【题型】证明题　【知识点】解析几何　【难度】medium
如图，已知$A$、$B$、$C$是抛物线$\Gamma_1: x^2 = y$上的三个点，且直线$CA$、$CB$分别与抛物线$\Gamma_2: y^2 = 4x$相切，$F$为抛物线$\Gamma_1$的焦点。

\vspace{1em}

\noindent (1) 若点$C$的横坐标为$x_3$，用$x_3$表示线段$CF$的长；

\noindent (2) 若$CA \perp CB$，求点$C$的坐标；

\noindent (3) 证明：直线$AB$与抛物线$\Gamma_2$相切。

\vspace{1em}
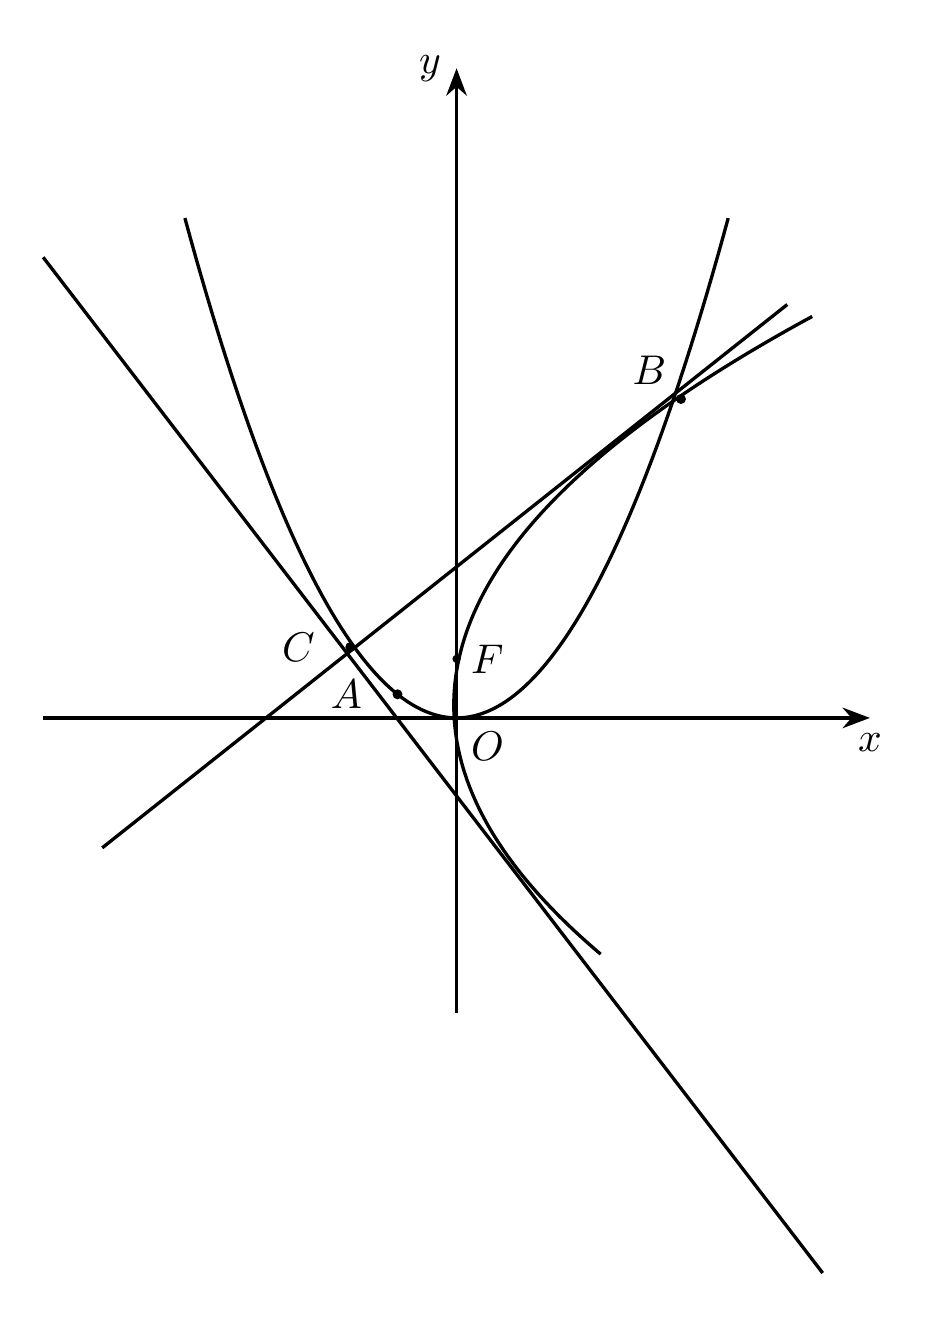
【解答】
\noindent 【答案】
(1)$|CF| = x_3^2 + \frac{1}{4}$

(2)$C(-1,1)$

(3)证明见解析

\vspace{1em}

\noindent 【解析】
(1) 设$C(x_3,y_3)$，且在抛物线$\Gamma_1$上，故满足$y_3 = x_3^2$

$\because F$为抛物线$\Gamma_1$的焦点，$\therefore F\left(0,\frac{1}{4}\right)$，抛物线$\Gamma_1$的准线为$l:y = -\frac{1}{4}$，

$\therefore$ 线段$CF$的长等于点$C$到准线$l$的距离，即$|CF| = y_3 + \frac{1}{4} = x_3^2 + \frac{1}{4}$。

---

(2) 设$C(x_0,y_0)$，显然直线$CA$,$CB$的斜率存在且不为$0$，设直线$CA: y - y_0 = k(x - x_0)$，

联立
\[
\begin{cases}
y - y_0 = k(x - x_0) \\
y^2 = 4x
\end{cases}
\]
化简得：$ky^2 - 4y + 4y_0 - 4kx_0 = 0$，

$\because$ 直线$CA$与抛物线$\Gamma_2: y^2 = 4x$相切，$\therefore \Delta = 4^2 - 4k(4y_0 - 4kx_0) = 0$，即$x_0k^2 - y_0k + 1 = 0$ ①，

又直线$CA$、$CB$均与抛物线$\Gamma_2: y^2 = 4x$相切，

$\therefore k_{CA},k_{CB}$为方程①的两根，且有$k_{CA}k_{CB} = \frac{1}{x_0}$，

$\because CA \perp CB$，$\therefore k_{CA}k_{CB} = \frac{1}{x_0} = -1$，解得$x_0 = -1$，

将$x_0 = -1$代入$y = x^2$得：$y_0 = 1$，故$C$的坐标为$(-1,1)$。

---

(3) 设$C(x_0,y_0)$，$A(x_1,y_1)$，$B(x_2,y_2)$，

$\therefore k_{CA} = \frac{y_0 - y_1}{x_0 - x_1} = \frac{x_0^2 - x_1^2}{x_0 - x_1} = x_0 + x_1$，直线$CA: y = (x_0 + x_1)x - x_0x_1$，

联立
\[
\begin{cases}
y = (x_0 + x_1)x - x_0x_1 \\
y^2 = 4x
\end{cases}
\]
化简可得：$(x_0 + x_1)y^2 - 4y - 4x_0x_1 = 0$，

又直线$CA$与抛物线$\Gamma_2: y^2 = 4x$相切，$\therefore \Delta = 4^2 + 16x_0x_1(x_0 + x_1) = 0$，即$x_0x_1^2 + x_0^2x_1 + 1 = 0$ ②，

同理，直线$CB$与抛物线$\Gamma_2$相切，可得$x_0x_2^2 + x_0^2x_2 + 1 = 0$ ③，

由方程②③可得，$x_1,x_2$为方程$x_0x^2 + x_0^2x + 1 = 0$的两根，

$\therefore x_1 + x_2 = -x_0$，$\therefore x_1x_2 = \frac{1}{x_0}$，

又$A(x_1,y_1)$，$B(x_2,y_2)$，故直线$AB: y = (x_1 + x_2)x - x_1x_2$，

联立
\[
\begin{cases}
y = (x_1 + x_2)x - x_1x_2 \\
y^2 = 4x
\end{cases}
\]
化简得：$(x_1 + x_2)y^2 - 4y - 4x_1x_2 = 0$，

$\therefore \Delta = 4^2 + 16x_1x_2(x_1 + x_2) = 16 + 16 \cdot \frac{1}{x_0} \cdot (-x_0) = 0$，

$\therefore$ 直线$AB$与抛物线$\Gamma_2: y^2 = 4x$相切，故得证。